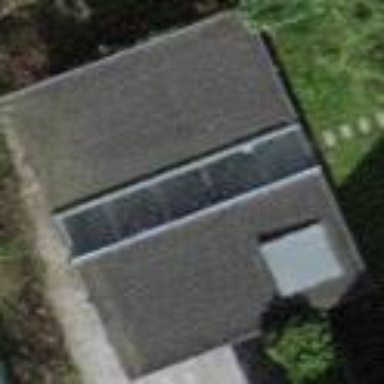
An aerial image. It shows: View of roof of building.